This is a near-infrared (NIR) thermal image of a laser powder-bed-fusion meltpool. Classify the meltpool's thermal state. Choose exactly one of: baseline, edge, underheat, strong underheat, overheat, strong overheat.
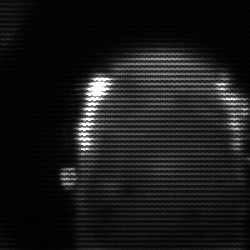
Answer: baseline